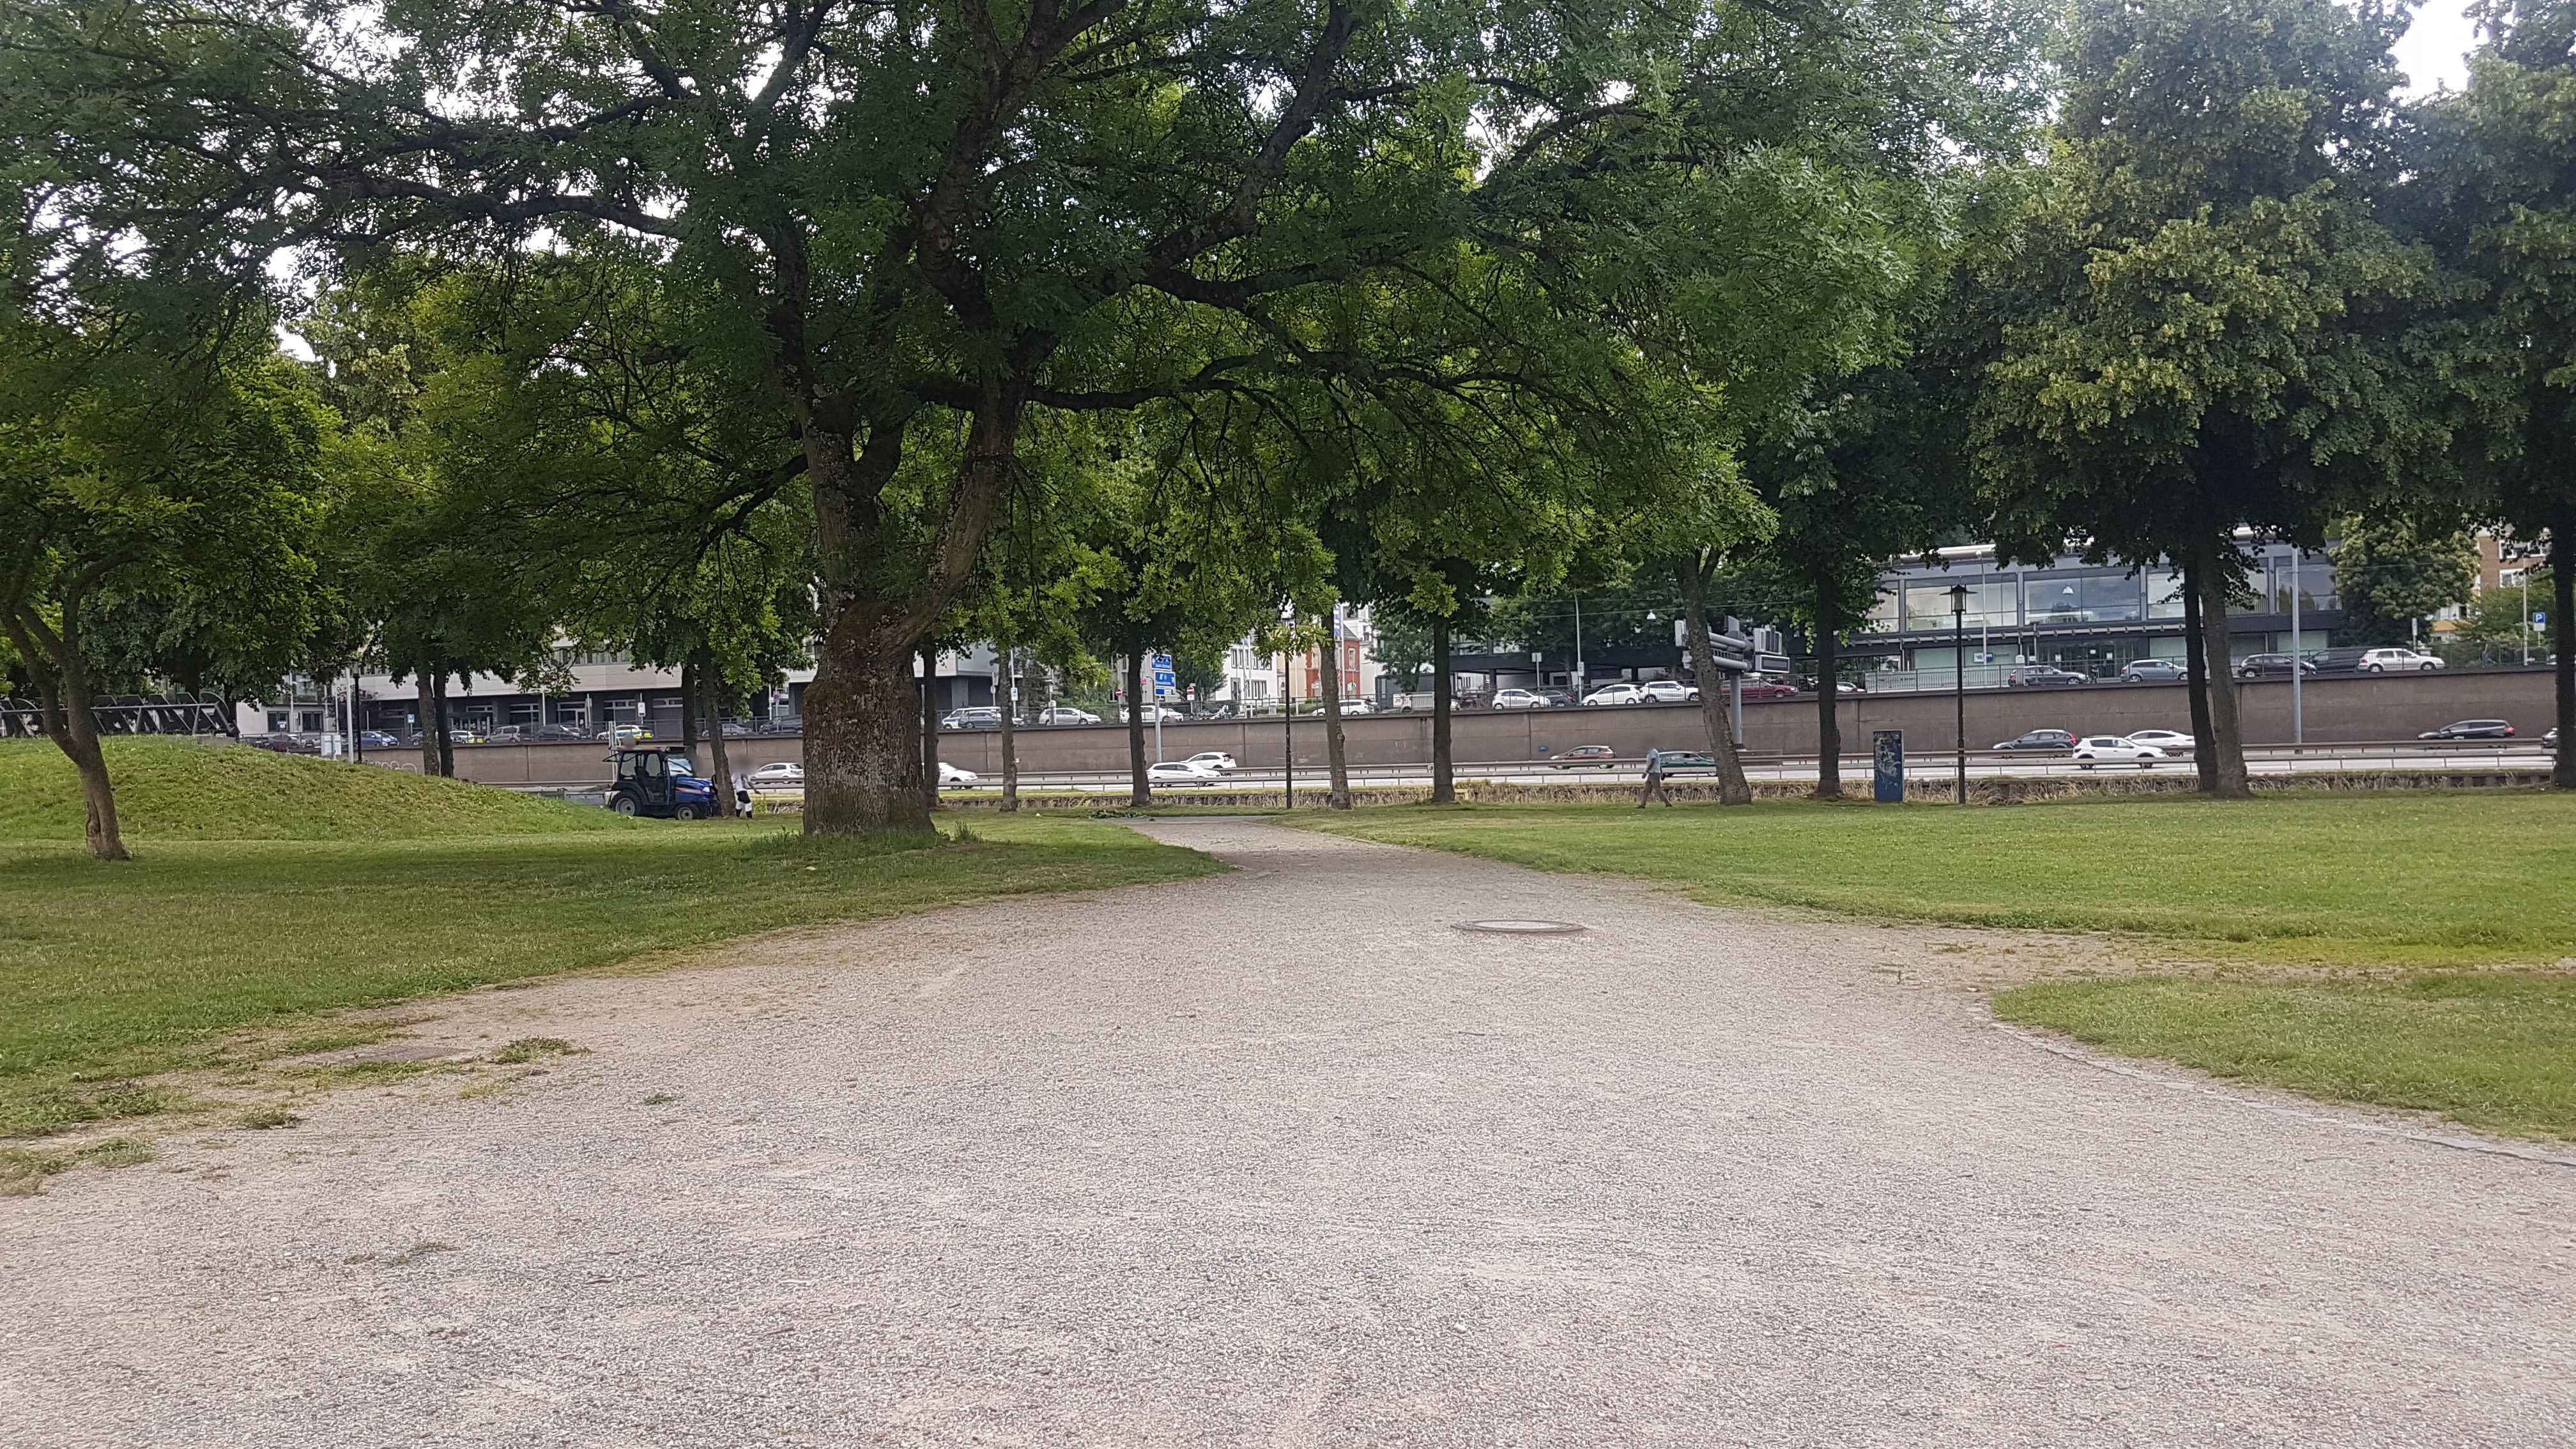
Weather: clear
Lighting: day
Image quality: good
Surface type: walking surface
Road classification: path, steps
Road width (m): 2.5
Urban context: urban centre
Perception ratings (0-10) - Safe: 4.73, Lively: 4.94, Beautiful: 7.64, Boring: 2.62, Depressing: 3.47, Wealthy: 3.43